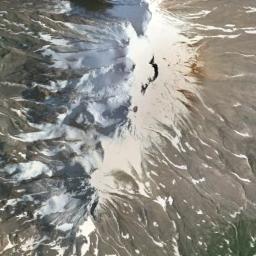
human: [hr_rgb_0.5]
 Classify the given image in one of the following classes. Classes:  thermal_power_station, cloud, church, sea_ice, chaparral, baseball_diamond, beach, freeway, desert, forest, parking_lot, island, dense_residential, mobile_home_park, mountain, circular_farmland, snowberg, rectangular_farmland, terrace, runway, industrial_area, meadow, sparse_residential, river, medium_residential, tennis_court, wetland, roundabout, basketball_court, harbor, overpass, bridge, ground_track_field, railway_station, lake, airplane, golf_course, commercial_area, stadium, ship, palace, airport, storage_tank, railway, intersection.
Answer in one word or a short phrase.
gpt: snowberg